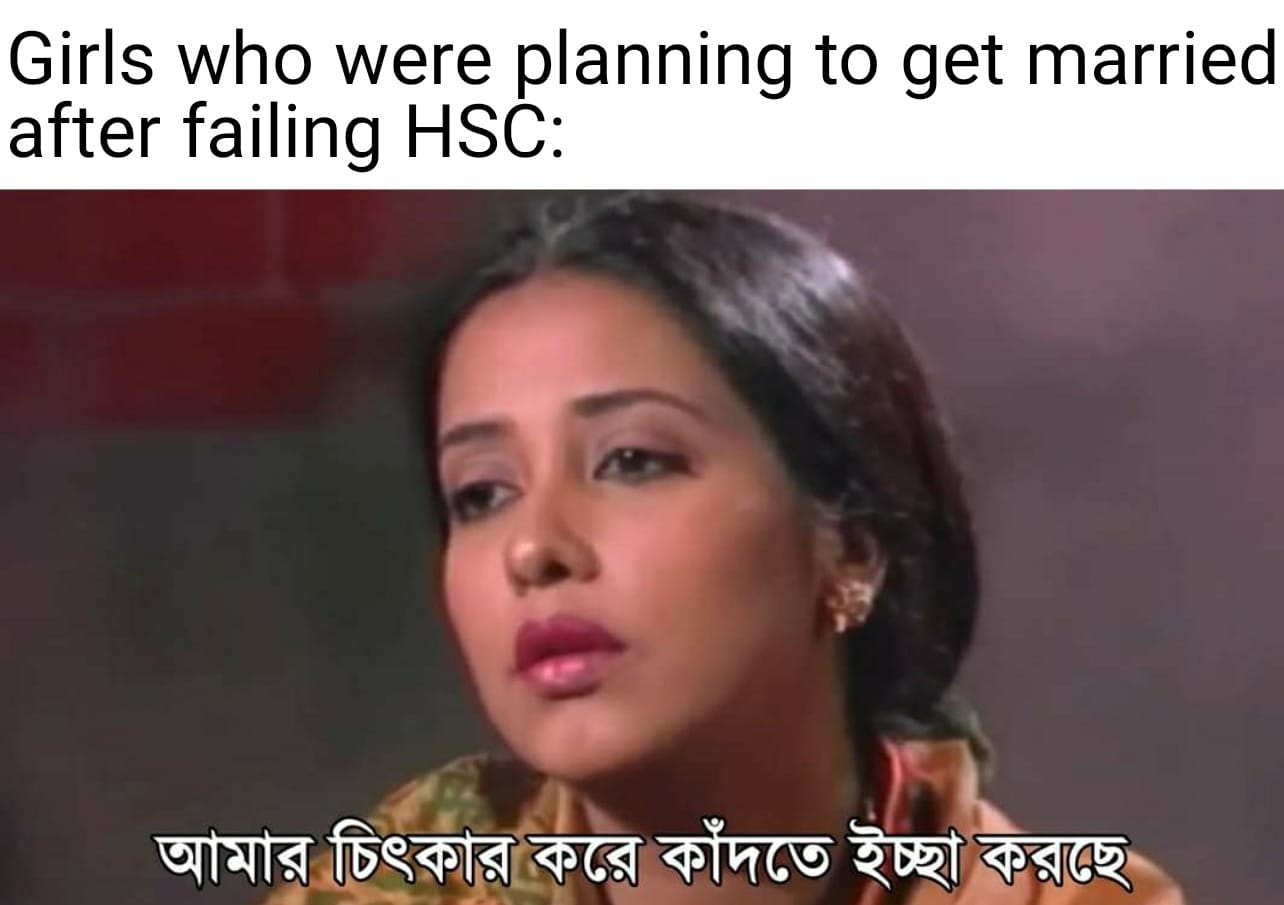
Caption: Girls who were planning to get married after failing HSC:    আমার চিৎকার করে কাদতে ইচ্ছা করছে
Label: non-hate